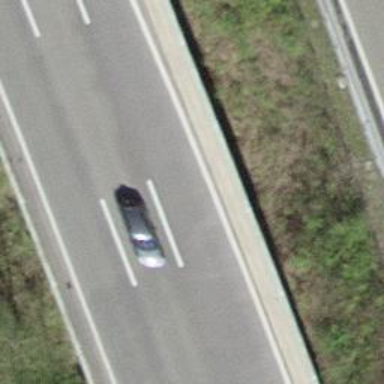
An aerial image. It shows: Motorway bridge with asphalt surface.